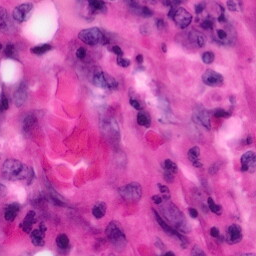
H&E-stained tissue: Pancreatic